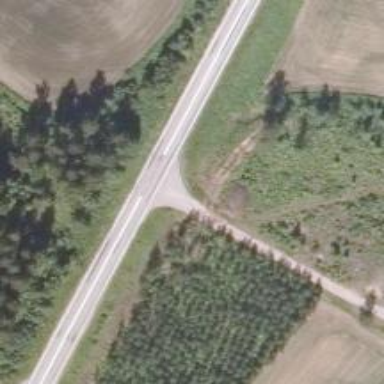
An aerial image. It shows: Secondary road.